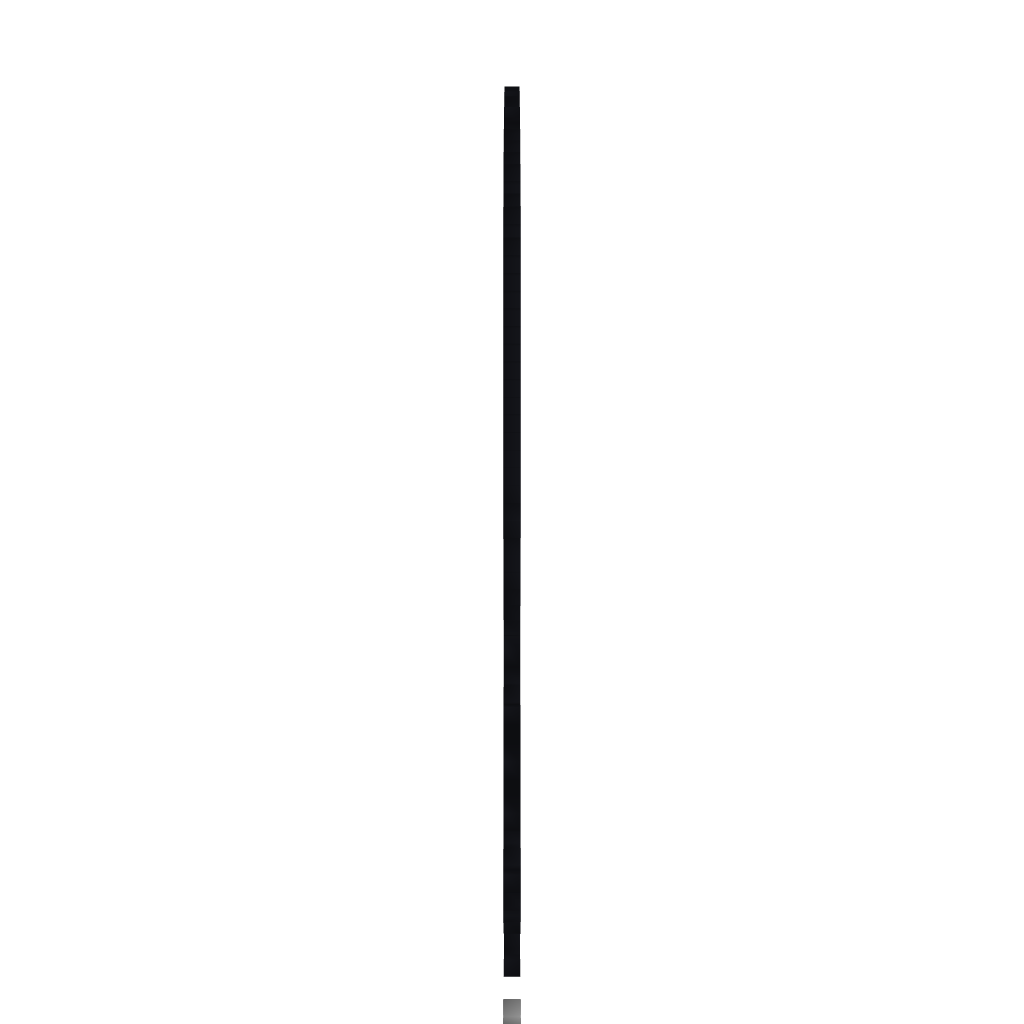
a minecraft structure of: Kenny